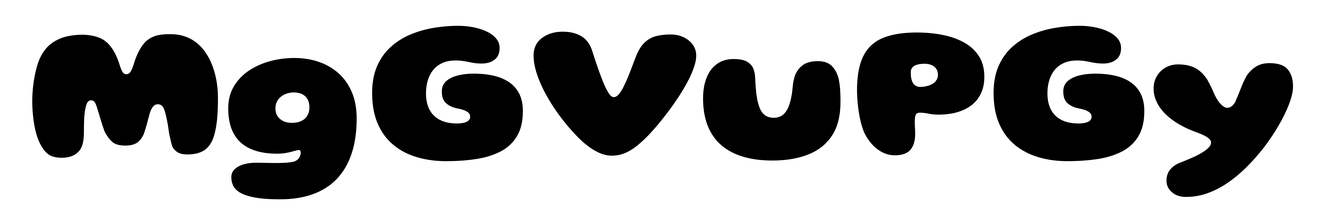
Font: Gluten_ExtraBold